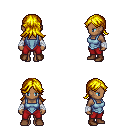
a pixel art fantasy rpg character, female body template, human, dark skin, blue vest, red pants, blonde loose hair, white cloth bandages, brown shoes, four views (front, back, left, right), 2x2 character sprite sheet, small pixel art, hard edges, no anti-aliasing